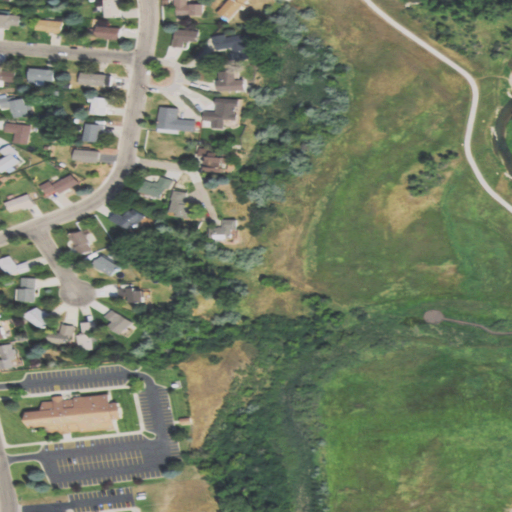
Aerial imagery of valley in Wyoming named Hunter Draw containing shrub, low intensity development, grassland, medium intensity development, cultivated crops, open development, and pasture